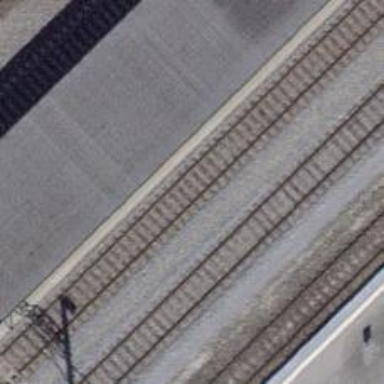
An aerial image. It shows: Stop position for public transport at railway stop.